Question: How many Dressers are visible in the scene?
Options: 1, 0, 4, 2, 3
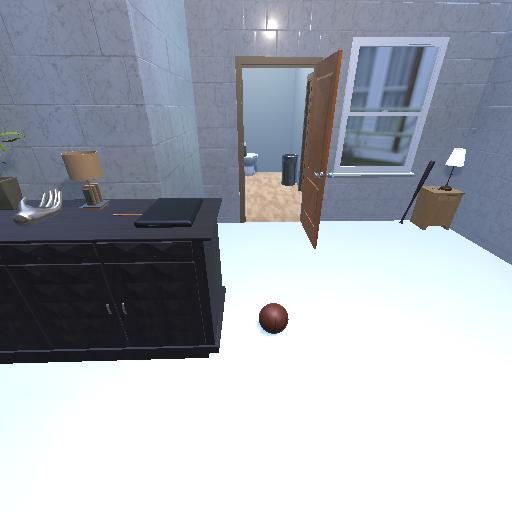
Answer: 1